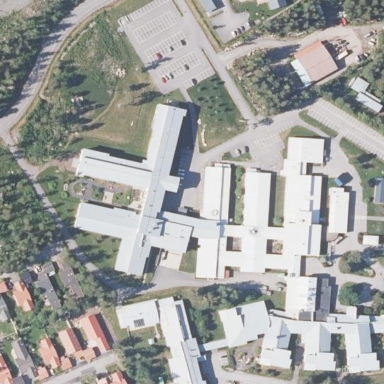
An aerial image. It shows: Hospital providing healthcare services.